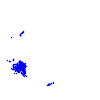
Particle: electron